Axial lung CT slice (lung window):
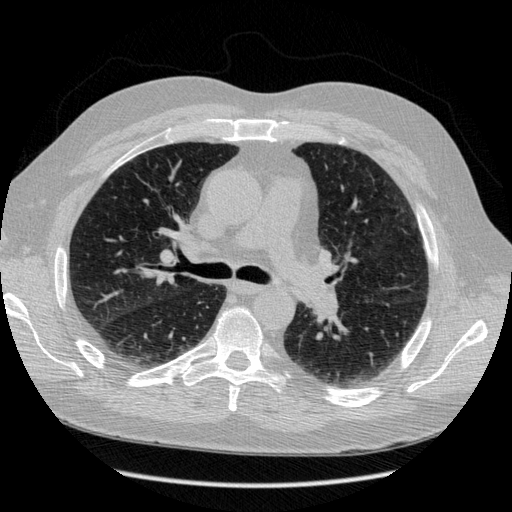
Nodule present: no